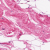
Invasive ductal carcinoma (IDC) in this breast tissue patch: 0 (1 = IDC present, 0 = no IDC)